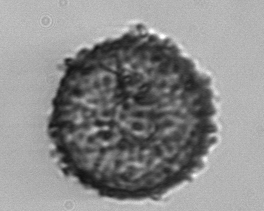
Label: Coscinodiscus